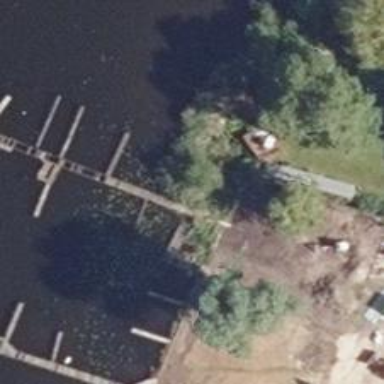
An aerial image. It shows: Man-made pier.